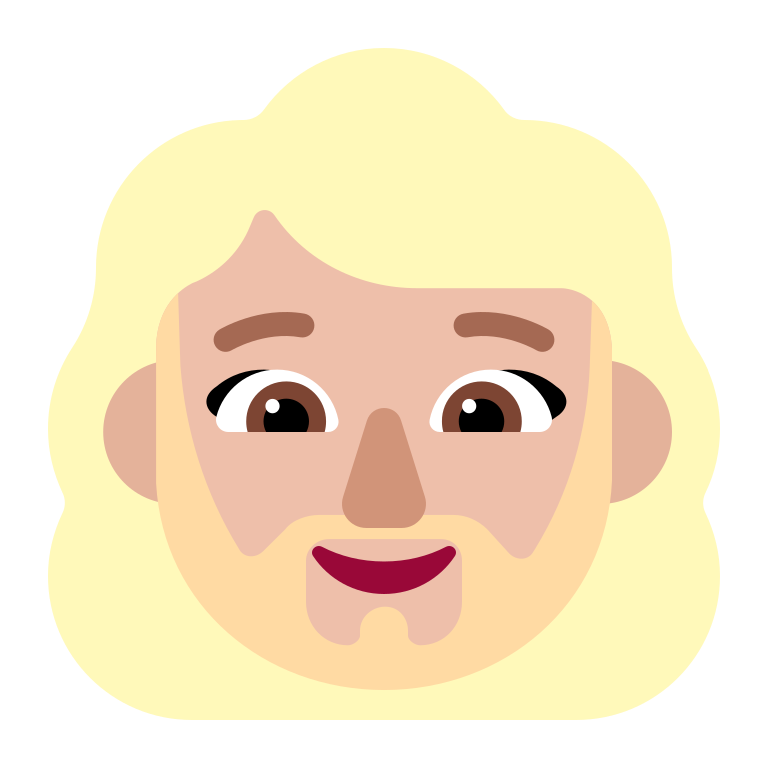
woman beard flat  light